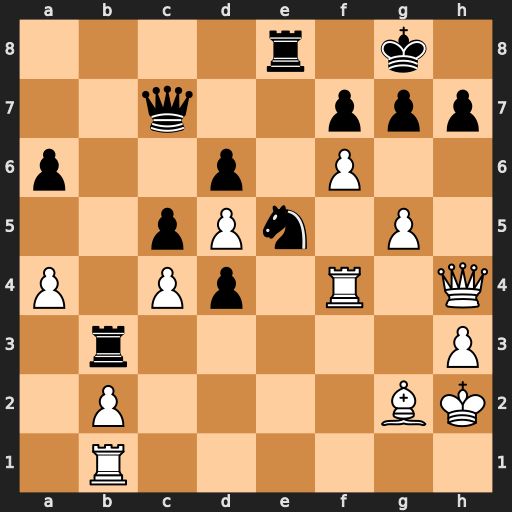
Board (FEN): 4r1k1/2q2ppp/p2p1P2/2pPn1P1/P1Pp1R1Q/1r5P/1P4BK/1R6
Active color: w
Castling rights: -
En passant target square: -
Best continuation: Be4 Ng6 Bxg6 fxg6 f7+ Qxf7 Rxf7